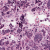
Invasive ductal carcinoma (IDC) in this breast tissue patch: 1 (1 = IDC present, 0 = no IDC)